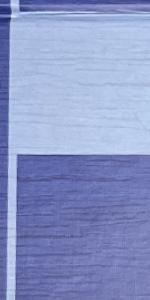
Label: Empty